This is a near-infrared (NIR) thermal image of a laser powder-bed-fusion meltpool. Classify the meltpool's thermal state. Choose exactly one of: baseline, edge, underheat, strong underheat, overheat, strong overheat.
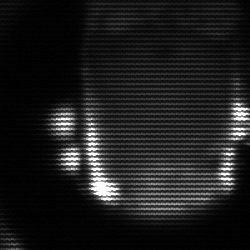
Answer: baseline